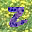
Label: 2